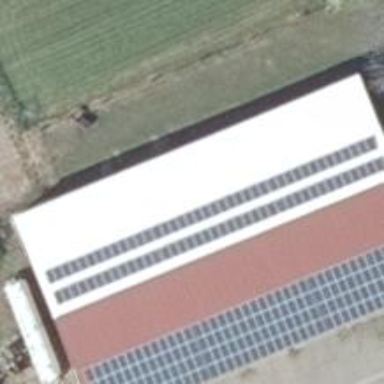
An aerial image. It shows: Solar photovoltaic panel generating electricity. It is small installation located on building.